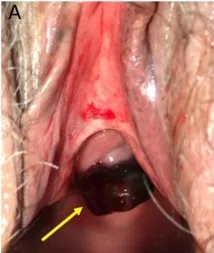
Clinical and MR image of intravaginal mucosal metastasis of a malignant melanoma of the urethra. /. (A) Target lesion before injection of T-VEC. Baseline image shows a pigmented ulcerated mucosal tumor (arrow).
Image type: medical_photograph (other_medical_photograph)